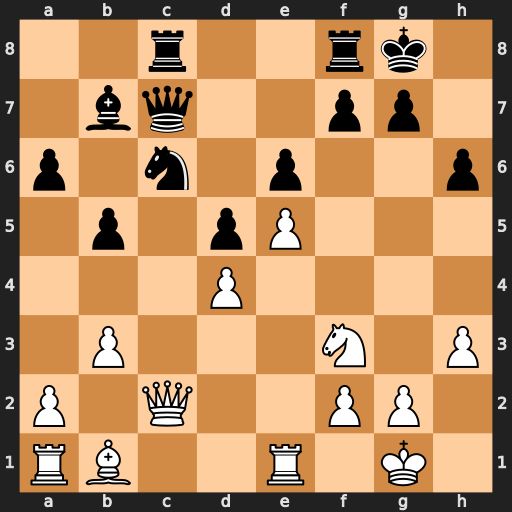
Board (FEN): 2r2rk1/1bq2pp1/p1n1p2p/1p1pP3/3P4/1P3N1P/P1Q2PP1/RB2R1K1
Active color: w
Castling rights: -
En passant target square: -
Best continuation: Qh7#